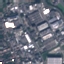
Land use / land cover: Industrial